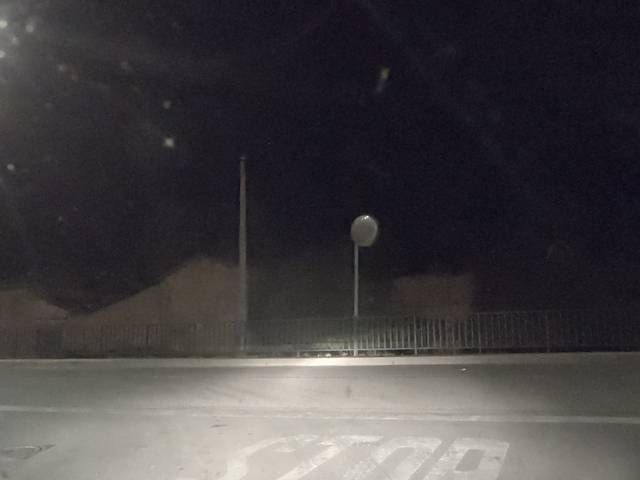
Region: Spain
Coordinates: 41.995, -5.681